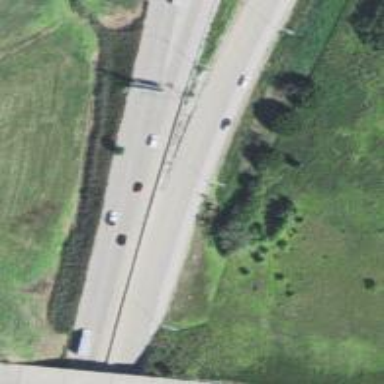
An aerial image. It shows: Motorway junction.